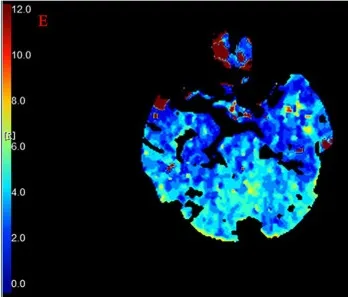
(E) Computed tomography perfusion showing the marked hypoperfusion in the brain stem and cerebella (Tmax).
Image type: radiology (ct)